Question: My ImageButton scales great but for layout purposes I want it to hit the sides of the screen, how would I do this?
ImageButton Rescaling code:
'''
public void getScreenRes() {
DisplayMetrics display = this.getResources().getDisplayMetrics();
int screenwidth = display.widthPixels;
int screenheight = display.heightPixels;
double buttonheight = screenwidth / 2.66666667;
int buttonheightint= (int) Math.round(buttonheight);
ImageButton fbLogin = (ImageButton) findViewById(R.id.facebookLogin);
ViewGroup.LayoutParams fb = fbLogin.getLayoutParams();
fb.width = screenwidth;
fb.height = buttonheightint;
fbLogin.setLayoutParams(fb);
ImageButton instaLogin = (ImageButton) findViewById(R.id.instagramLogin);
ViewGroup.LayoutParams insta = instaLogin.getLayoutParams();
insta.width = screenwidth;
insta.height = buttonheightint;
instaLogin.setLayoutParams(insta);
}
'''
XML:
'''
<ImageButton
android:layout_width="wrap_content"
android:layout_height="wrap_content"
android:layout_marginTop="100dp"
android:background="@drawable/facebook"
android:layout_centerHorizontal="true"
android:id="@+id/facebookLogin"
android:scaleType="fitCenter"
android:onClick="facebookLogin"
/>
<ImageButton
android:layout_width="wrap_content"
android:layout_height="wrap_content"
android:background="@drawable/instagram"
android:layout_centerHorizontal="true"
android:layout_below="@id/facebookLogin"
android:id="@+id/instagramLogin"
android:scaleType="fitCenter"
android:onClick="instagramLogin"
/>
'''
And this is what I want, where the red lines are unoccupied space I want to fill with the imagebutton:

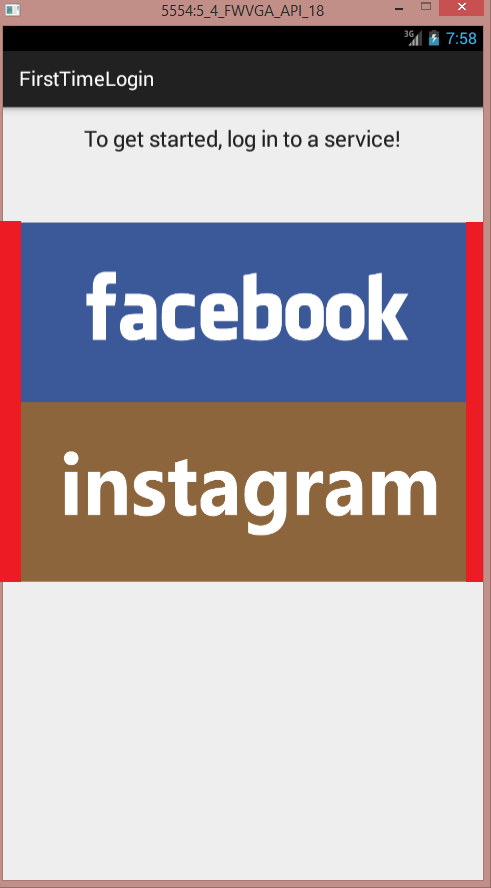
Answer: As Fede Bucich mentioned above using
android:layout_width="match_parent"
android:layout_height="wrap_content"
will make the button match the width of its parent view, but for the image you have specified a scaleType to "fitCenter" which will maintain the original aspect ratio of the source image and center it, instead use "fitXY" to stretch to both x and y axis.